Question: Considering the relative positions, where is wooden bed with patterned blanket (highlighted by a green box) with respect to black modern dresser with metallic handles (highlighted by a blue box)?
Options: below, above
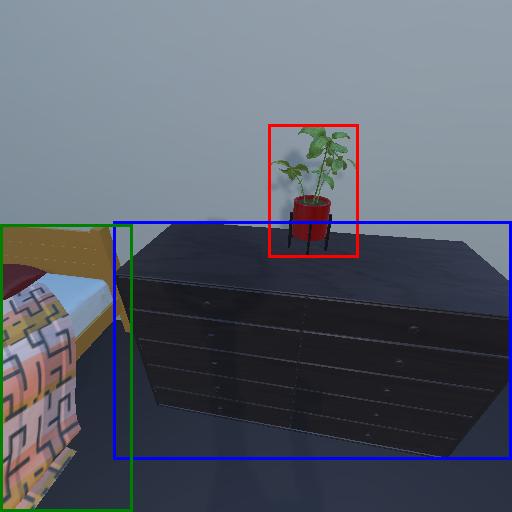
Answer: below